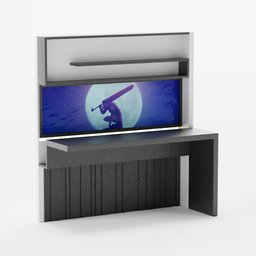
Label: furniture